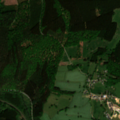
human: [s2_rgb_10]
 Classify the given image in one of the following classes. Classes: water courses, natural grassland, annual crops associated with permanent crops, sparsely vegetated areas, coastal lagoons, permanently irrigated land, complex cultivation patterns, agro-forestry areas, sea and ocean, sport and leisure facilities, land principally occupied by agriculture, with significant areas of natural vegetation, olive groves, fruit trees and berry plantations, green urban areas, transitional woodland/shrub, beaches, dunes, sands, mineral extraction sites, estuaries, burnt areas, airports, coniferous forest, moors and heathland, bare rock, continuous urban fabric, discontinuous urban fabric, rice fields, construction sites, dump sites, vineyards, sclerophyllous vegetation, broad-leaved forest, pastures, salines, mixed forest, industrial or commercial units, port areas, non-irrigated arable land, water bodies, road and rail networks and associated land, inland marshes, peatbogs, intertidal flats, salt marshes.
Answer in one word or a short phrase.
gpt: pastures, complex cultivation patterns, broad-leaved forest, coniferous forest, mixed forest